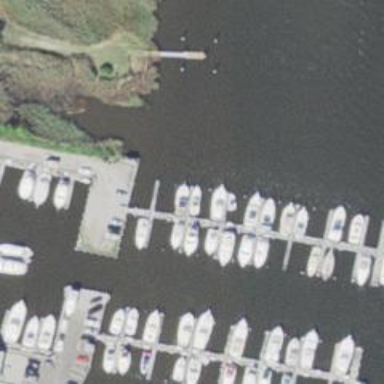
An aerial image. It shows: Man-made pier.